Question: There are class A and class B.
A use B as member data's type.

What is a right relationship between A and B in class diagram?
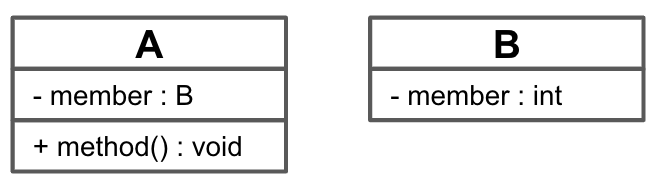
Answer: that seems like a dependency relationship, A depends on B.
A ----> B